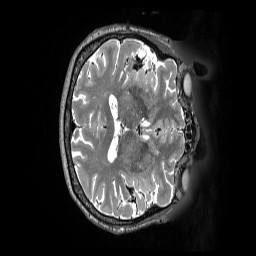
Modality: T2w
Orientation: axial
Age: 81
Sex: female